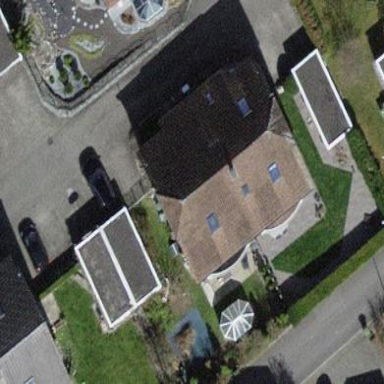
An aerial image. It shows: Building with tiled roof.